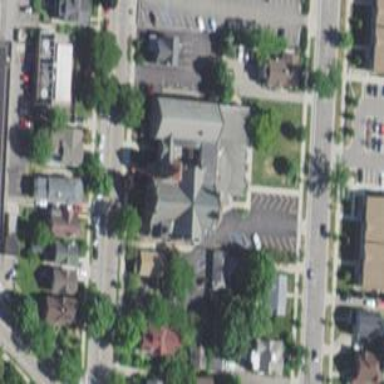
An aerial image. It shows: Building serving as place of worship.